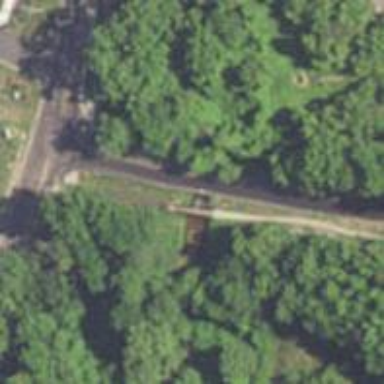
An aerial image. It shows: Tertiary road on asphalt surface with bridge. There is sidewalk on the left side.